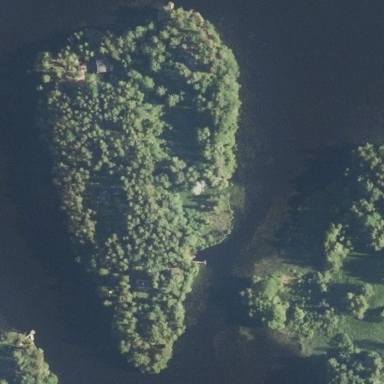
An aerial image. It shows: Islet.